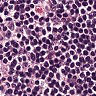
Metastatic tissue present: no